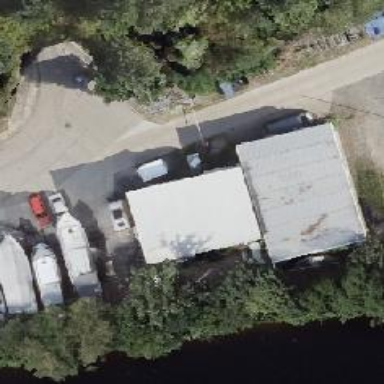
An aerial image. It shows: Boatyard located near waterway.